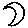
Label: moon